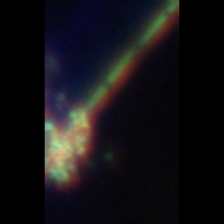
Taxon: Psuedo-nitzschia
Group: Diatoms